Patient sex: F
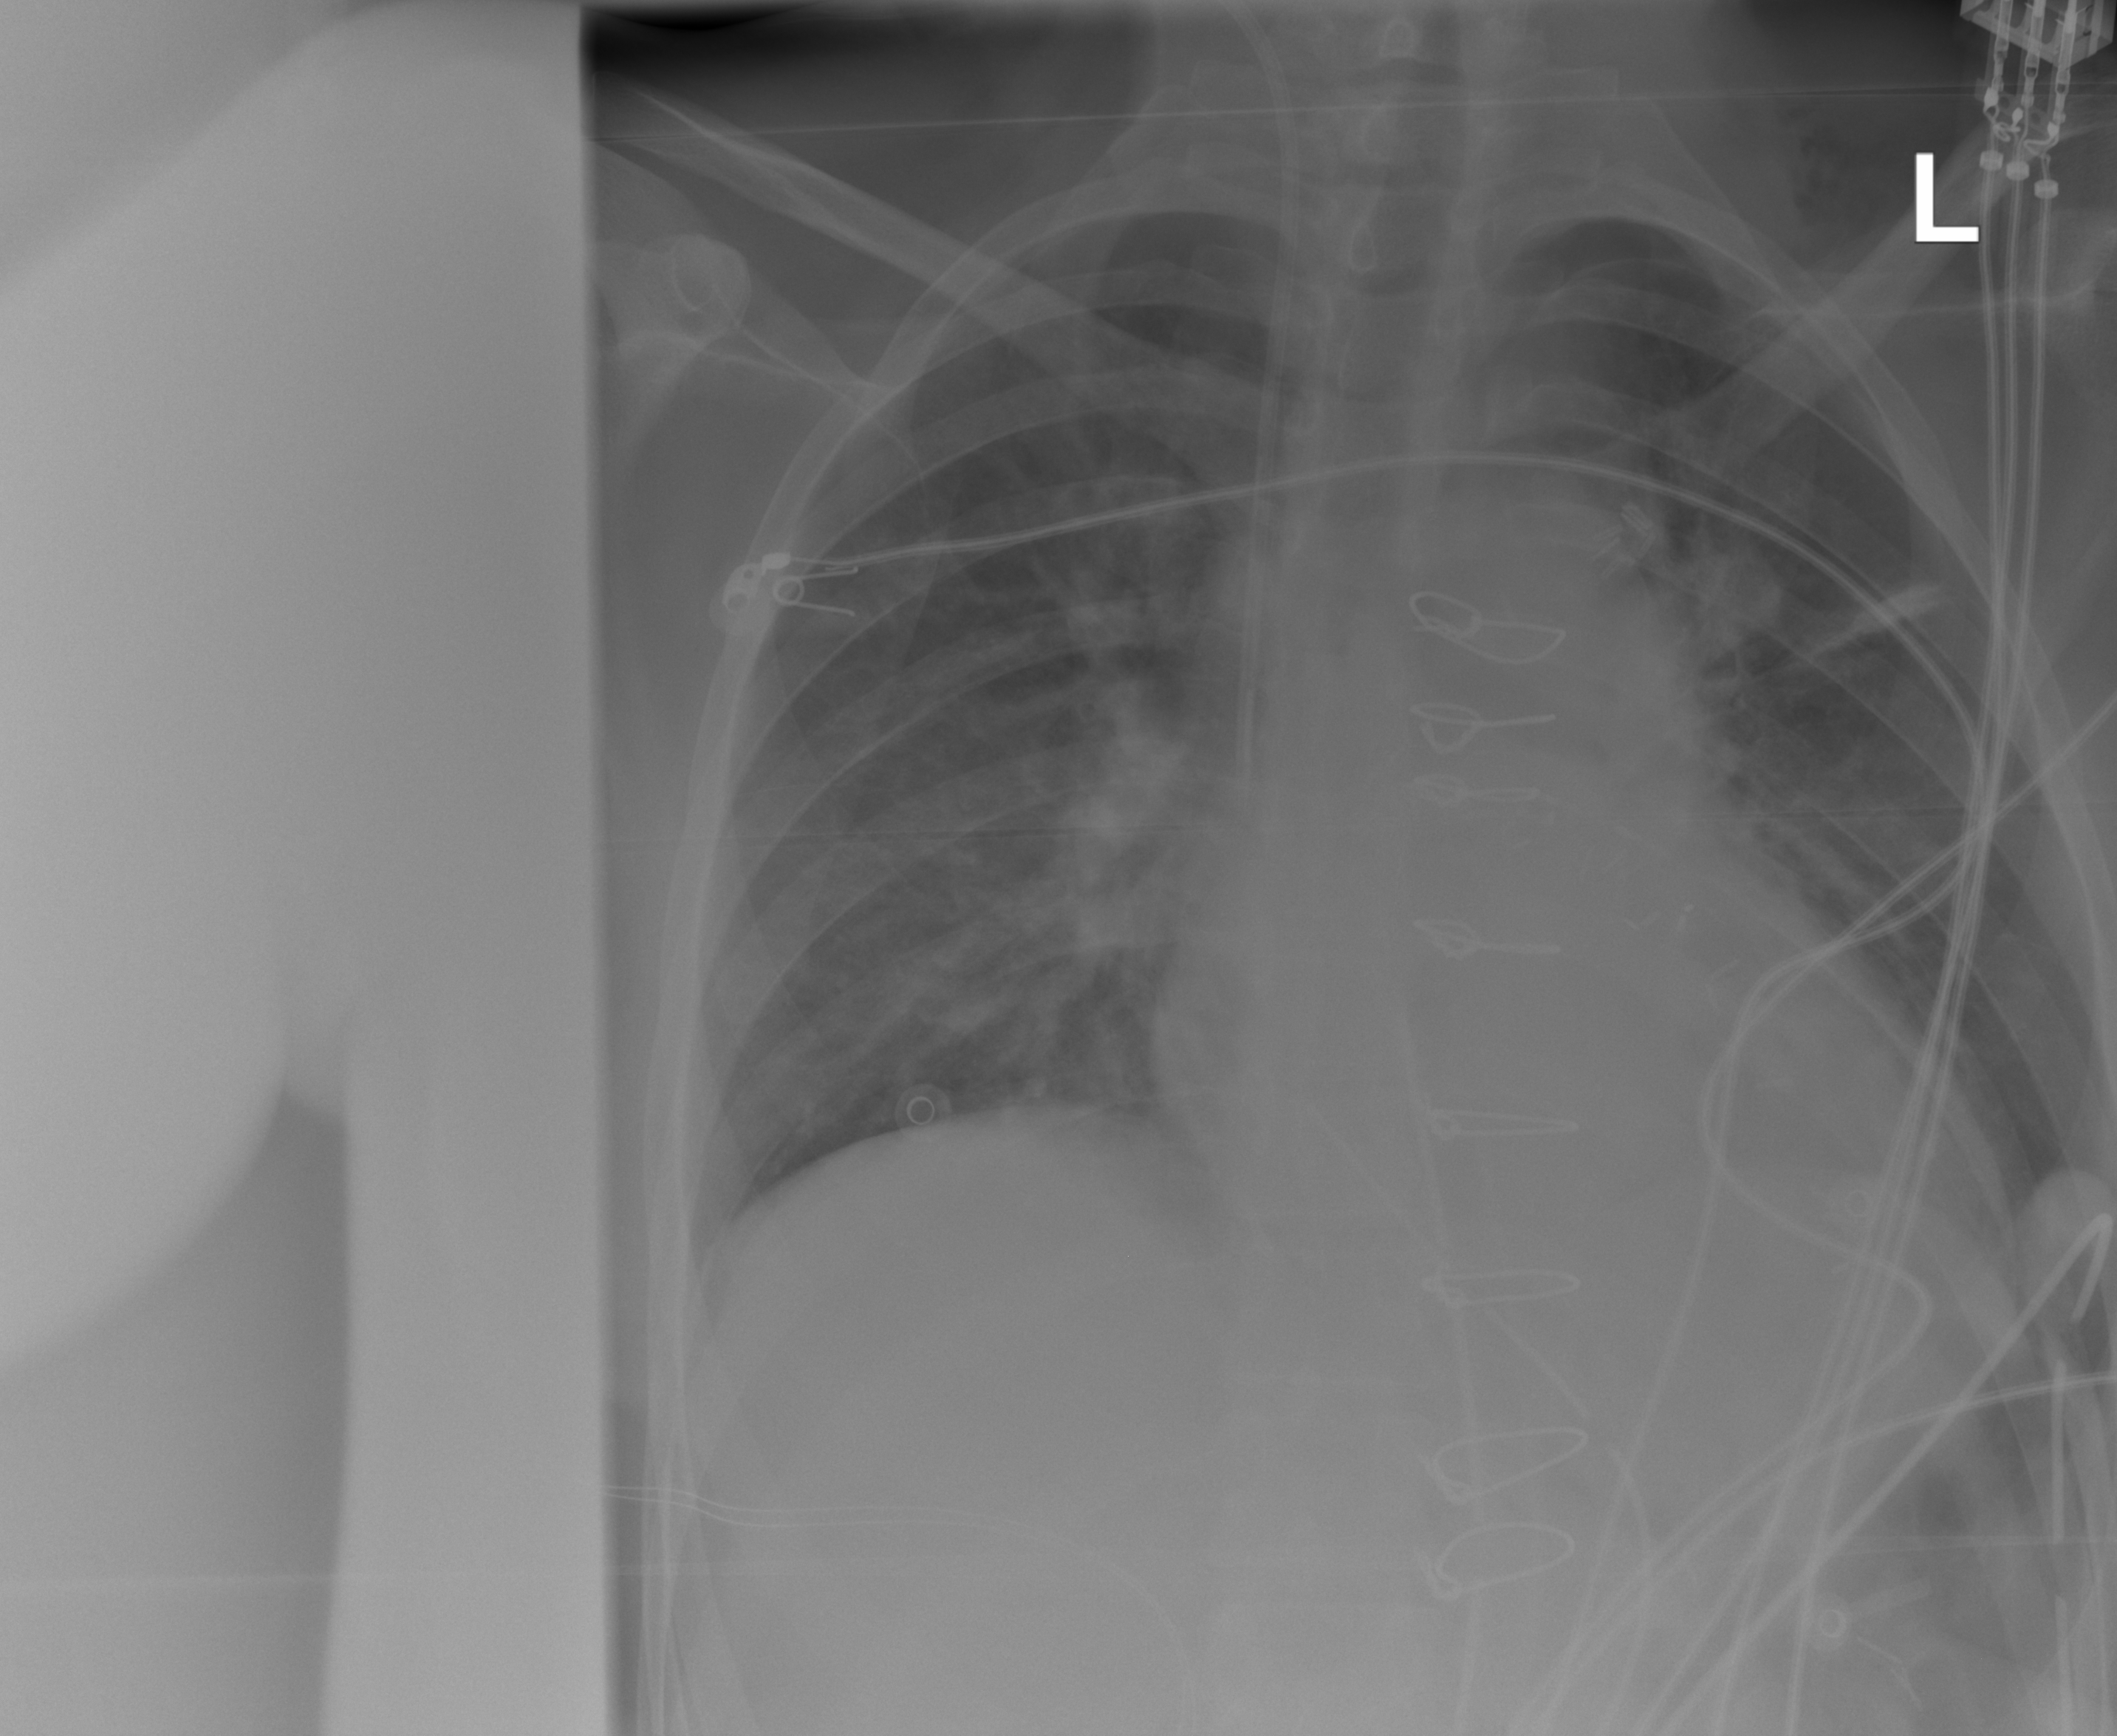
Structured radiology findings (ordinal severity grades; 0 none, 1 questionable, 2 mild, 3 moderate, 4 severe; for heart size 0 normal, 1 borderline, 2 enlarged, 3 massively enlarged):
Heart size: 1
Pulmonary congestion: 0
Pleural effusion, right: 0
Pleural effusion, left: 0
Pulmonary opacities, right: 1
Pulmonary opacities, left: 0
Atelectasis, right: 0
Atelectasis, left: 2